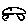
Label: car